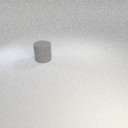
large gray rubber cylinder